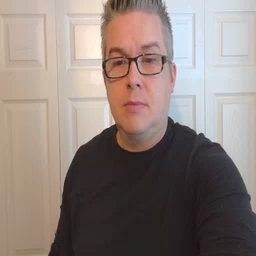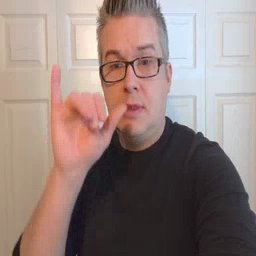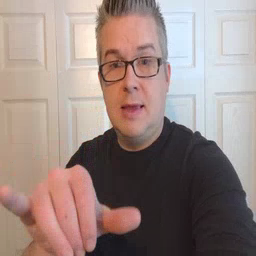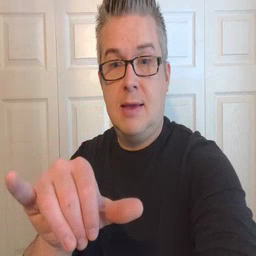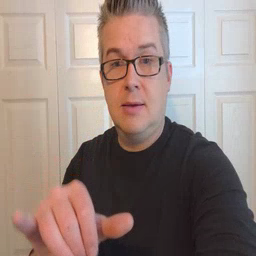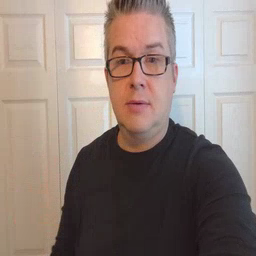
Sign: that